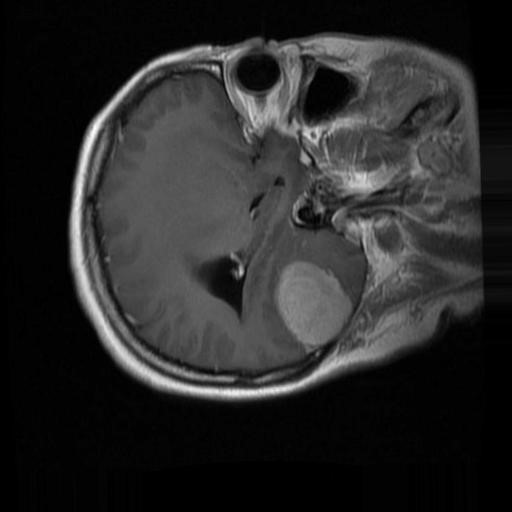
Label: brain_menin